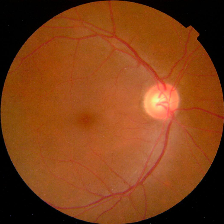
Diabetic retinopathy grade: No DR